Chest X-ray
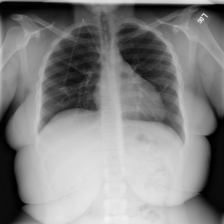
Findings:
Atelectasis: negative
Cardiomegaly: negative
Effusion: negative
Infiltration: negative
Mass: negative
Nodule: negative
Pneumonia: negative
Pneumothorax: negative
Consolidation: negative
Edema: negative
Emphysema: negative
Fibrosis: negative
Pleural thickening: negative
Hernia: negative